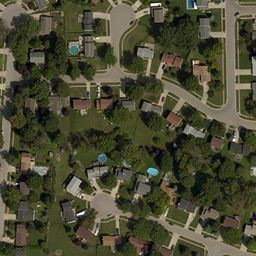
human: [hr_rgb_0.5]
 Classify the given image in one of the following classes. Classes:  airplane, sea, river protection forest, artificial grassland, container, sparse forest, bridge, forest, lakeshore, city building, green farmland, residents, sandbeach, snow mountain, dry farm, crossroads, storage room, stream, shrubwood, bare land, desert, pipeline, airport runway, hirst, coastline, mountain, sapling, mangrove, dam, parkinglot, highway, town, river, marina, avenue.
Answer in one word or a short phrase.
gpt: town